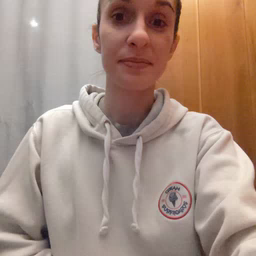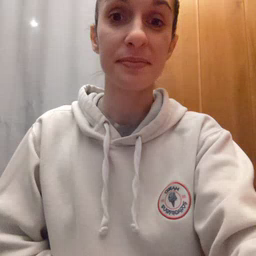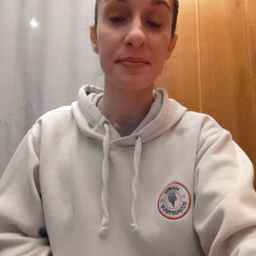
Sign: minemy